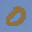
Label: 0